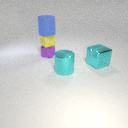
large cyan metal cube to the right of small purple metal cube